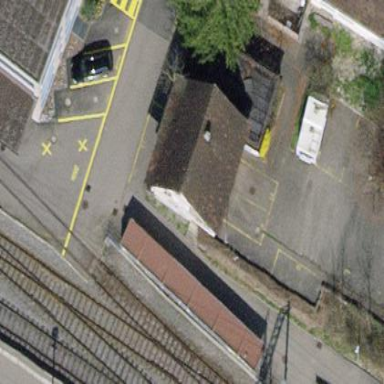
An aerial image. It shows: Bicycle parking area with stands available.